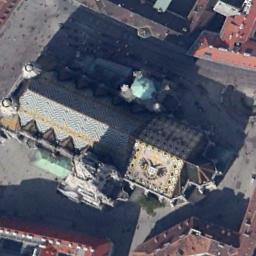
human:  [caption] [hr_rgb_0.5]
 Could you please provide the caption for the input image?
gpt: The church with some towers of different shapes and the rest of the church has some sloping roofs .

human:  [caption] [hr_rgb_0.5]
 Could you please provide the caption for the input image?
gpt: A gray-roofed church with a turquoise blue tower on the roof, Many buildings around the church and roads with many cars .

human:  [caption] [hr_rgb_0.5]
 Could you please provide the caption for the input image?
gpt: This is a church, A rectangle .

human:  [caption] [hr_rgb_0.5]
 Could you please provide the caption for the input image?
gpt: There is a church on the open place next to some buildings .

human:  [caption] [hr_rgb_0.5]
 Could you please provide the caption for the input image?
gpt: There are many buildings near the church .